Interaction volume radius: 10 \u00c5
Interaction volume height: 15 \u00c5
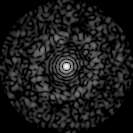
Disorder parameter: 0.8477